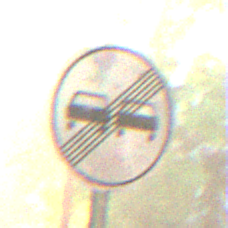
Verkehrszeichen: EndeUeberholverbot
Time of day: SunriseSunset
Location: Outdoor (Suburban)
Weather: Clear
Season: NotSpecified
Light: Natural